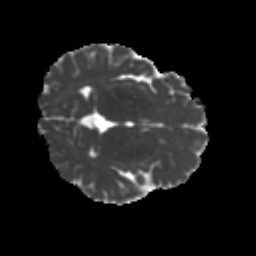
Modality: MD
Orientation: axial
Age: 24
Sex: female
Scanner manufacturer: ge
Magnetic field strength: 3 T
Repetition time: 7.8 s
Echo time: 0.0606 s